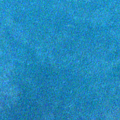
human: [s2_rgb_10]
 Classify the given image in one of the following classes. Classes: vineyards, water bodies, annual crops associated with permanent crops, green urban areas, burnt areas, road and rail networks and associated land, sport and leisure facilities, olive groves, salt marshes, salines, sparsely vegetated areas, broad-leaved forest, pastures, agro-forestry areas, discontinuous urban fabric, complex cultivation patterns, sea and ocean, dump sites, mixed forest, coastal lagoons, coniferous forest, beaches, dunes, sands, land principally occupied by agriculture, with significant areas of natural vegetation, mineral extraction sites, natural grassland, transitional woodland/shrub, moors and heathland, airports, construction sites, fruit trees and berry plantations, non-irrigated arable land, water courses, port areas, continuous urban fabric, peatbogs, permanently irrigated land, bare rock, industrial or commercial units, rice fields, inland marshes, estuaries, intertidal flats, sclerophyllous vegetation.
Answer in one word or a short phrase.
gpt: sea and ocean